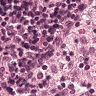
Metastatic tissue present: no